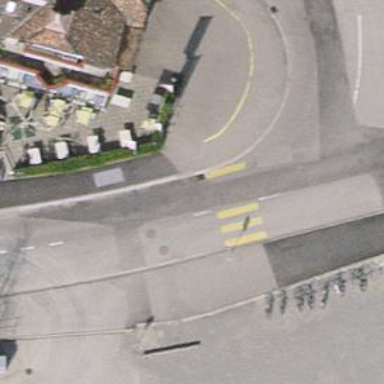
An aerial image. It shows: Zebra crossing on the road.